Question: I am new to Maven .
I am using Maven to build a Web Application Struture .
I have issued this below comand , as a result it generated ( Please refer to the screen shot )

mvn archetype:generate -DgroupId=com.mkyong.core -DartifactId=mkyongweb-core -DarchetypeArtifactId=maven-archetype-webapp -DinteractiveMode=false
Now my question is when i tried to import this generated Project into Eclipse IDE through Existing Projects into Workspace Option , it displays No projects are found to import
Please tell me how to resolve this issue .
Thank you very much and Advance New Year Wishes to all .
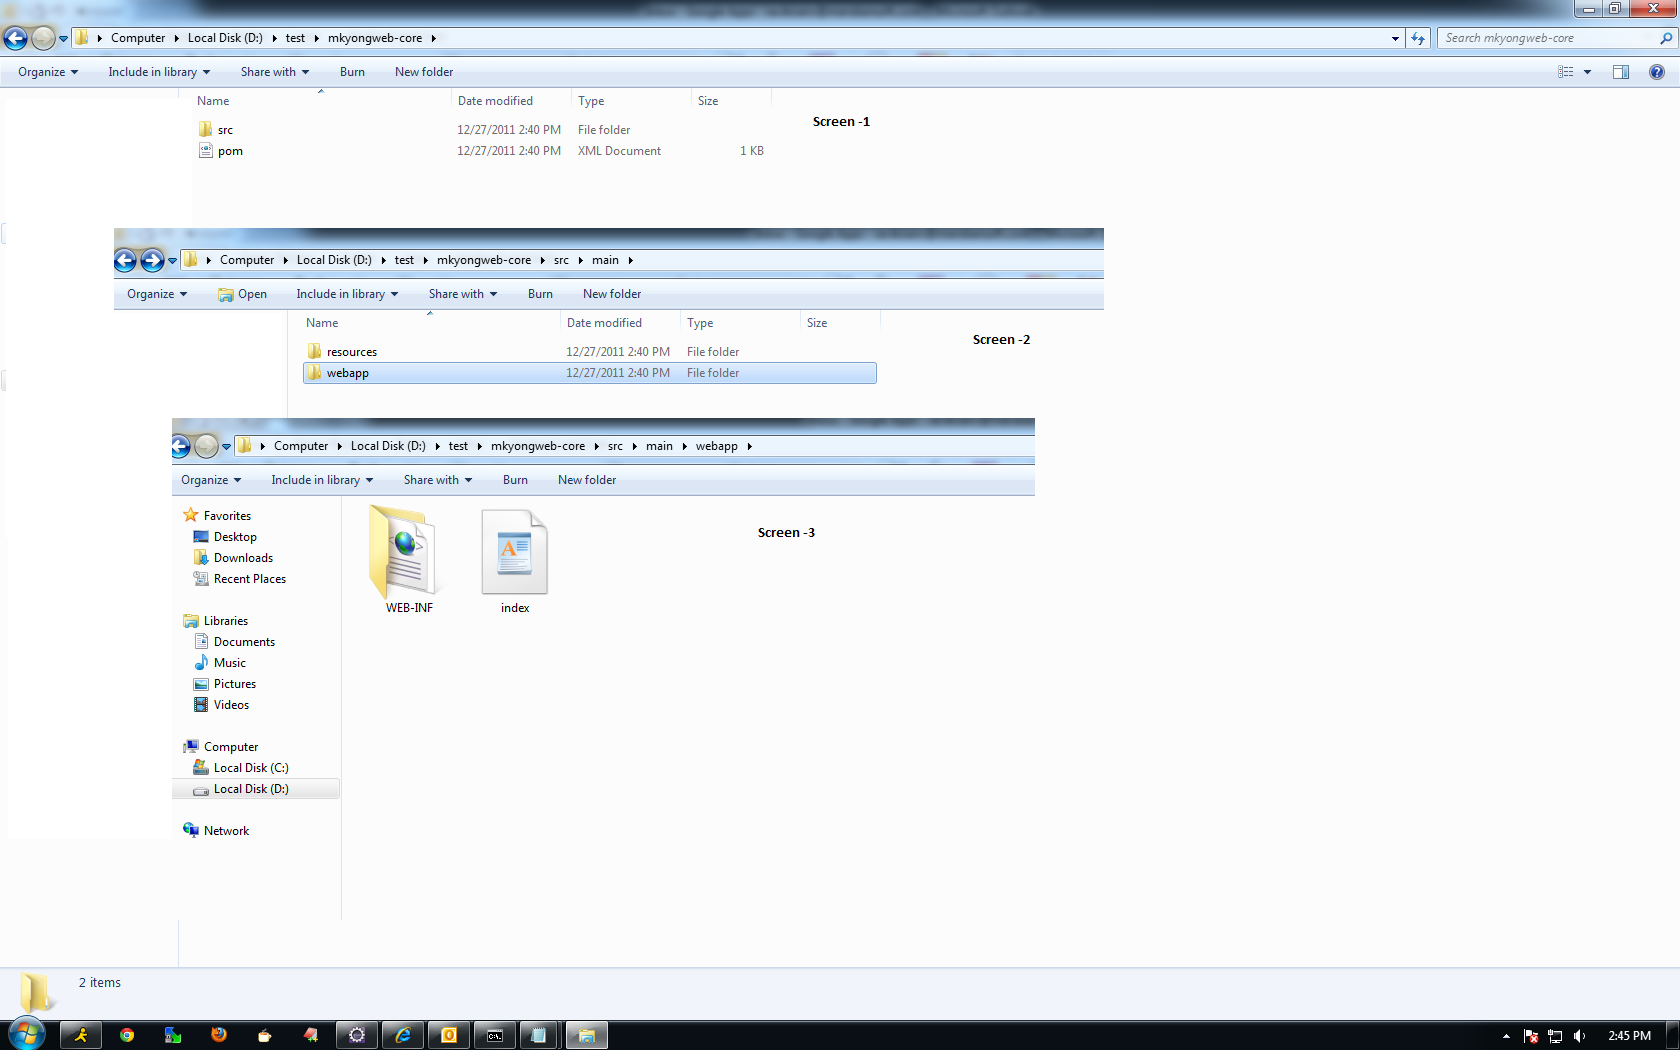
Answer: > Now my question is when i tried to import this generated Project into Eclipse IDE
through Existing Projects into Workspace Option , it
displays No projects are found to import
Not surprising, since it is a maven project and not an existing Eclipse project.
There are two ways to 'import this' into Eclipse IDE.
Run 'mvn eclipse:eclipse' (as suggested by @Neevek). This will generate the '.project' and '.classpath' files, which makes it an Eclipse project.
Better still, ensure you have the <URL> Eclipse Plugin installed. In this case, you can skip the step above and simply choose 'Import as Maven project...'
It is not a good idea to do both - maven eclipse plugin and m2e don't work well together.